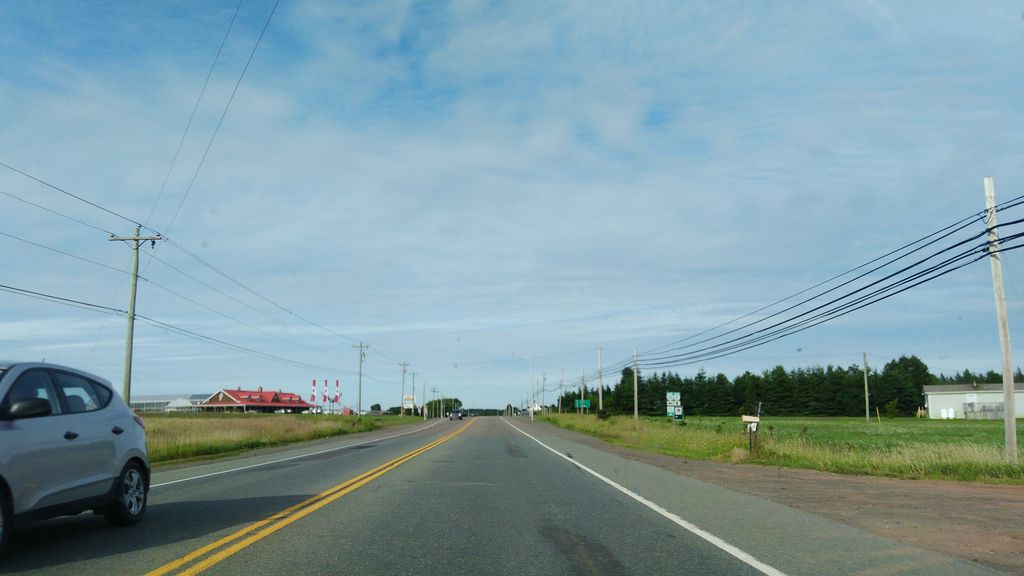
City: charlottetown